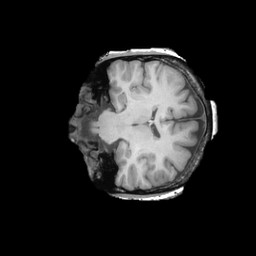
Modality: T1w
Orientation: coronal
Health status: ill
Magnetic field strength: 3 T